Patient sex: F
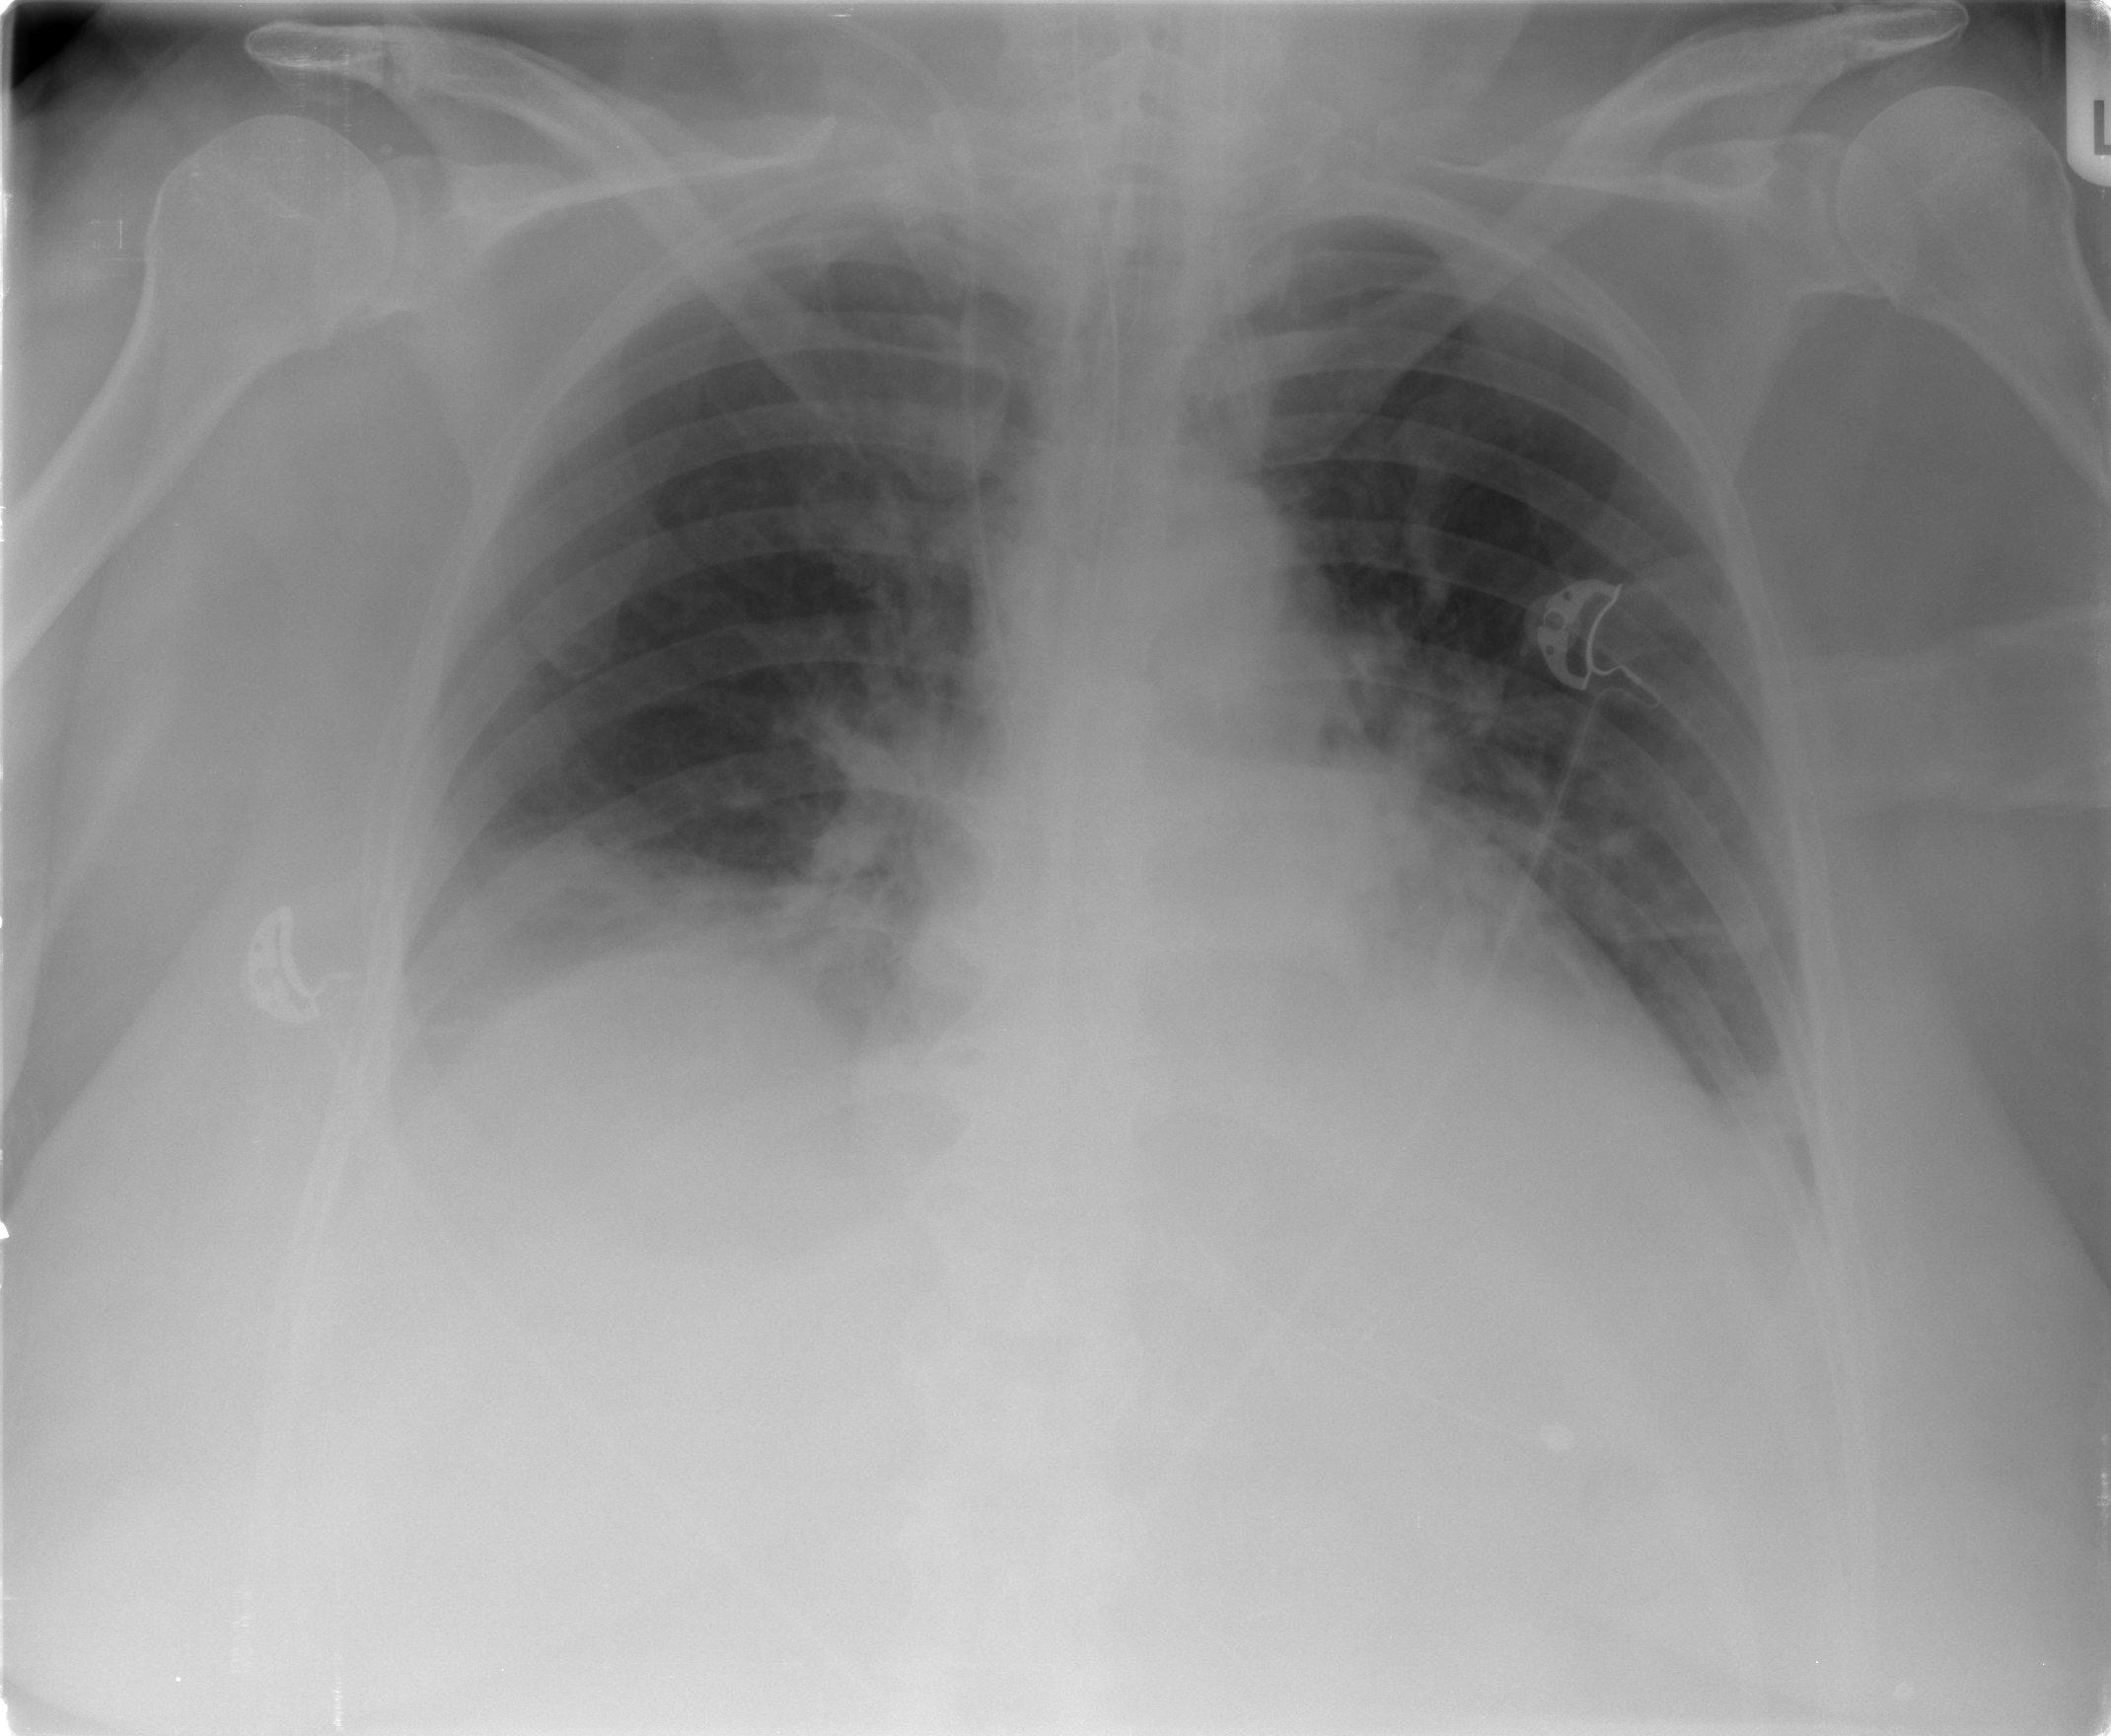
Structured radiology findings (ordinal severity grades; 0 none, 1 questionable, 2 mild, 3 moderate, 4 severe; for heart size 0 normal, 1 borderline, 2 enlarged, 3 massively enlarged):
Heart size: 0
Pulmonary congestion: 0
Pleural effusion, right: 0
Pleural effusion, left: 0
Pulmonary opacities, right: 0
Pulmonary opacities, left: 0
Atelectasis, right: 2
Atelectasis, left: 2